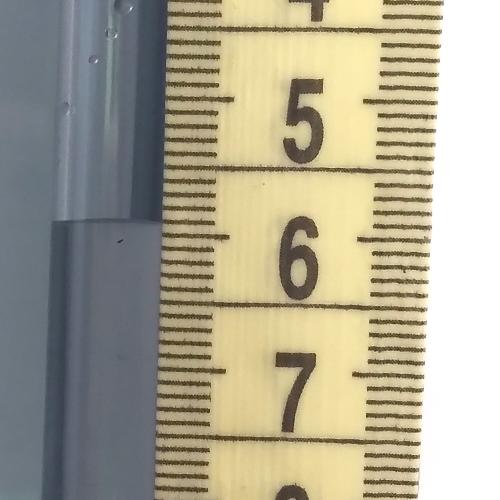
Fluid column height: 5.9 cm